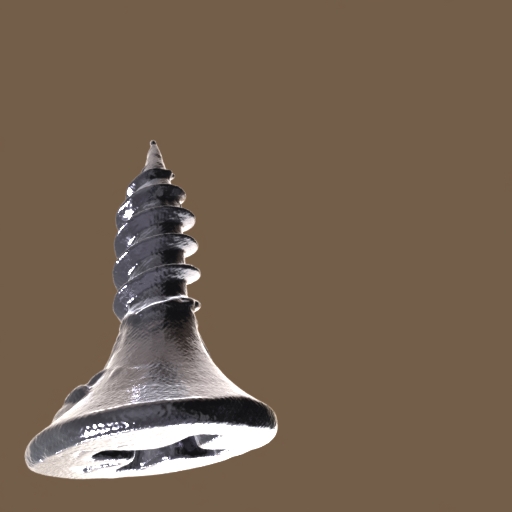
Label: screw